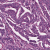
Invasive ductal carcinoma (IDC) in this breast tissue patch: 1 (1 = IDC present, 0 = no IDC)